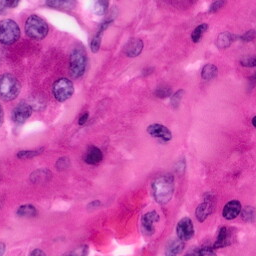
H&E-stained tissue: Pancreatic